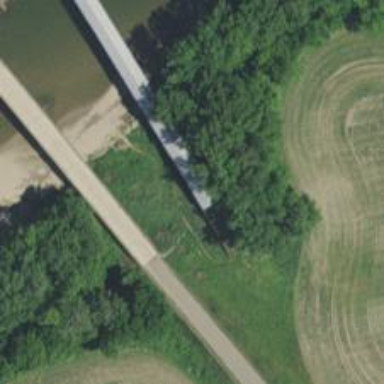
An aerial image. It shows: Covered bridge over path.